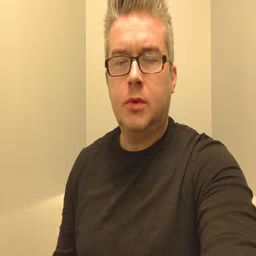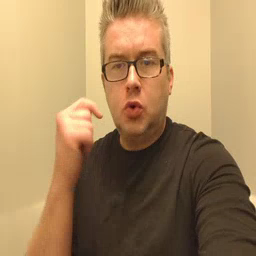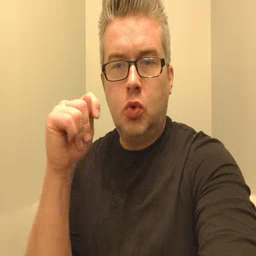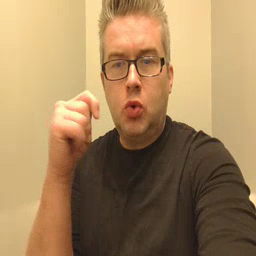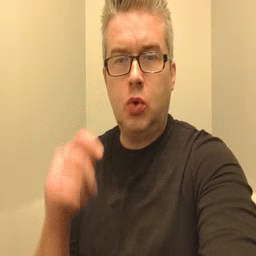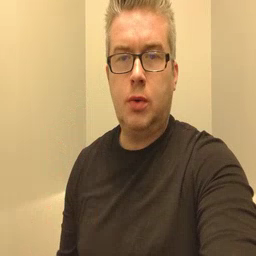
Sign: toy